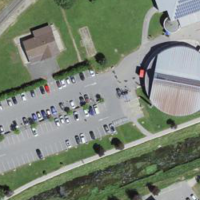
EUNIS habitat code: 54
Species observed at this site:
Neottia nidus-avis
Pernis apivorus